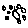
Label: circle